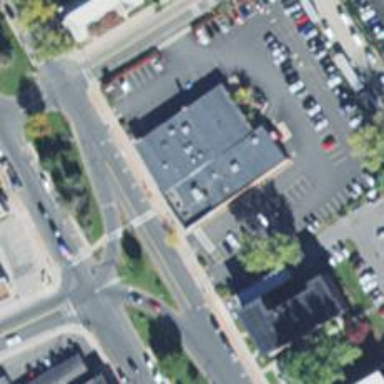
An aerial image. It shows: Pharmacy providing healthcare services.